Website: macys
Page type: review-order
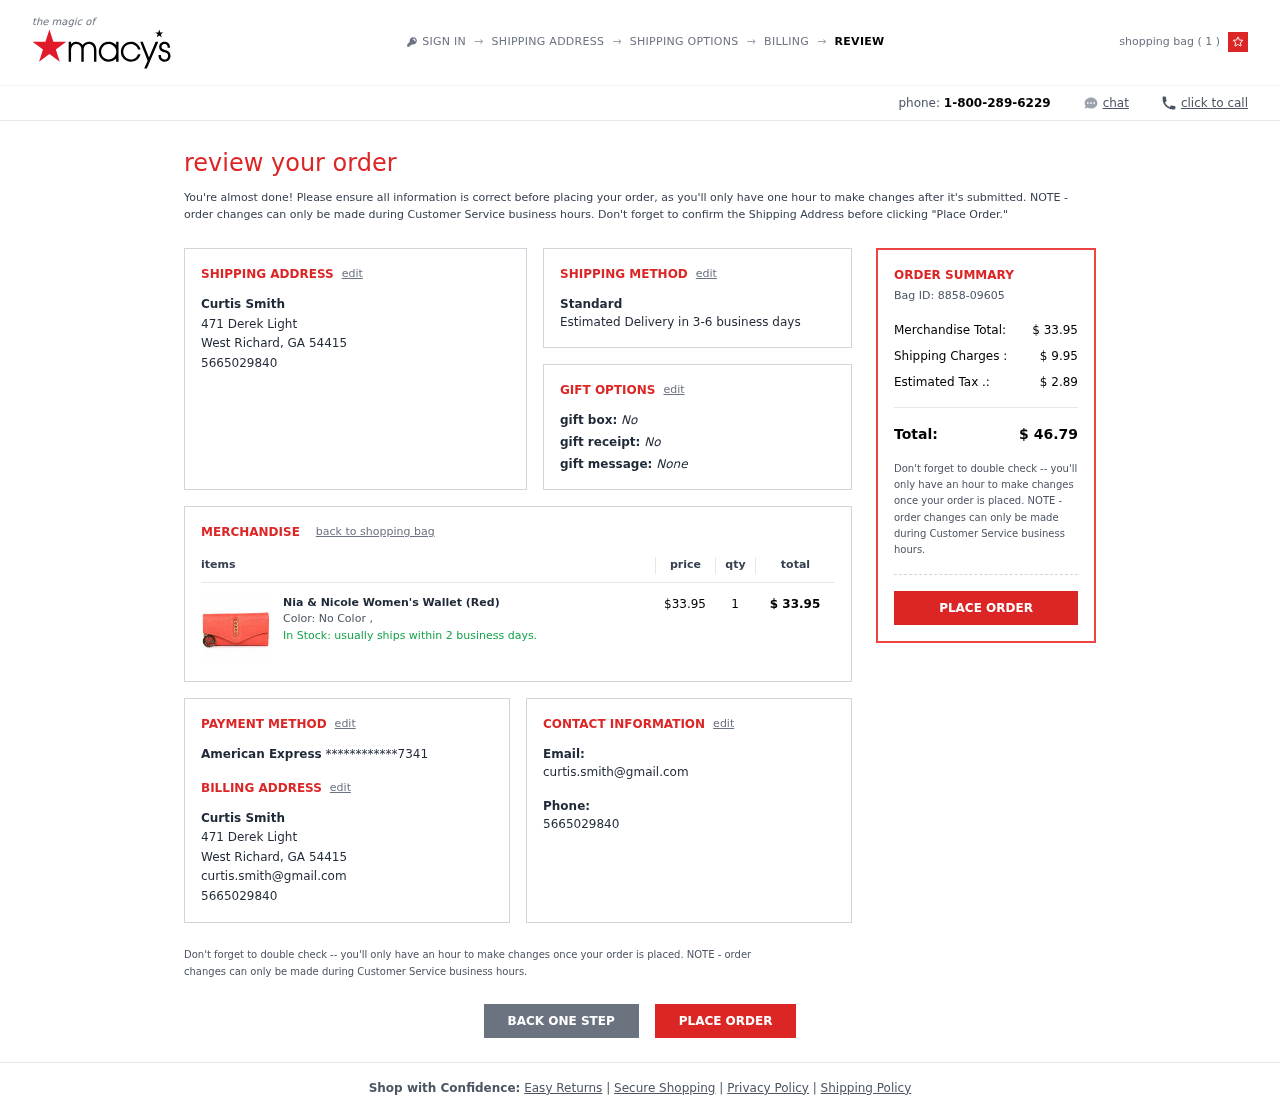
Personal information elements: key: PII_CARD_LAST4
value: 7341
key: PII_CARD_TYPE
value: American Express
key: PII_CITY
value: West Richard
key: PII_EMAIL2
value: curtis.smith@gmail.com
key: PII_EMAIL3
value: curtis.smith@gmail.com
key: PII_FULLNAME
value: Curtis Smith
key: PII_FULLNAME2
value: Curtis Smith
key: PII_PHONE
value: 5665029840
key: PII_PHONE2
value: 5665029840
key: PII_PHONE3
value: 5665029840
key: PII_POSTCODE
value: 54415
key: PII_STATE_ABBR
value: GA
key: PII_STREET
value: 471 Derek Light
Product elements: key: PRODUCT1_NAME
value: Nia & Nicole Women's Wallet (Red)
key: PRODUCT1_PRICE
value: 33.95
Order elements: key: ORDER_NUM_ITEMS
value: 1
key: ORDER_DELIVERY_DATE
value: Estimated Delivery in 3-6 business days
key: ORDER_SUBTOTAL
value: $ 33.95
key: ORDER_ID
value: Bag ID: 8858-09605
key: ORDER_SHIPPING_COST
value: $ 9.95
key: ORDER_TAX
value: $ 2.89
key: ORDER_TOTAL
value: $ 46.79